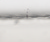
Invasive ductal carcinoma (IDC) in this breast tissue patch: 0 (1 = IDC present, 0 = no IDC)